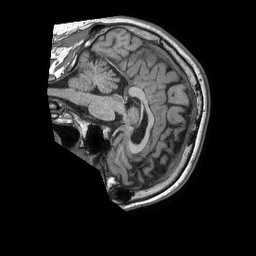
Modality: T1w
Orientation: sagittal
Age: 54
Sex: male
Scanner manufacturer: philips
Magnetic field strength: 1.5 T
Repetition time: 0.007562 s
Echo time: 0.003461 s